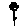
Label: flower